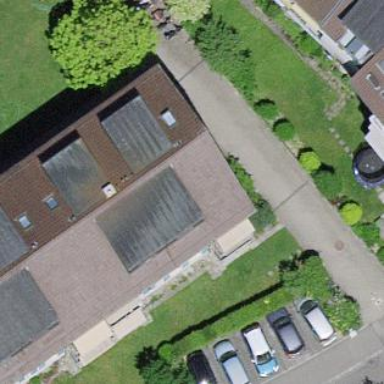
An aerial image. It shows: Gabled roof on building that houses apartments.